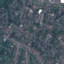
Land use / land cover class: Residential